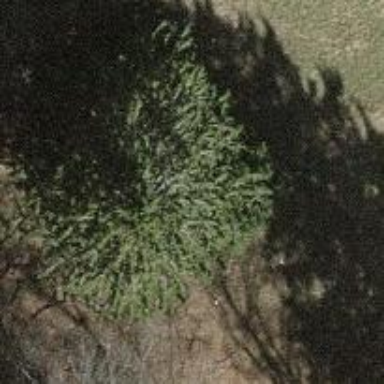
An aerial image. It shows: Single tag "natural: tree."